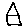
Label: house